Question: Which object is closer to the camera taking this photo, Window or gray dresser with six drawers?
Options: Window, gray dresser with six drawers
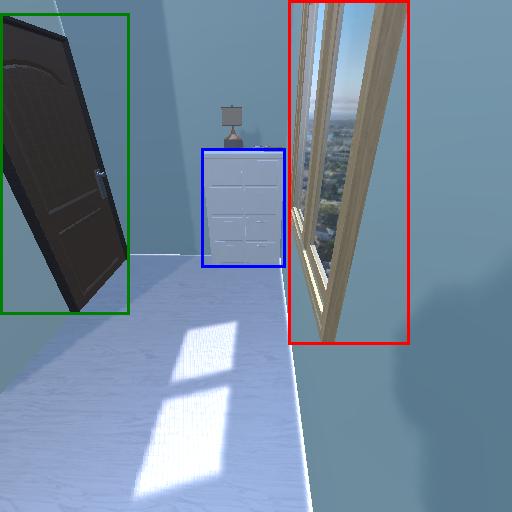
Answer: Window